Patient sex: M
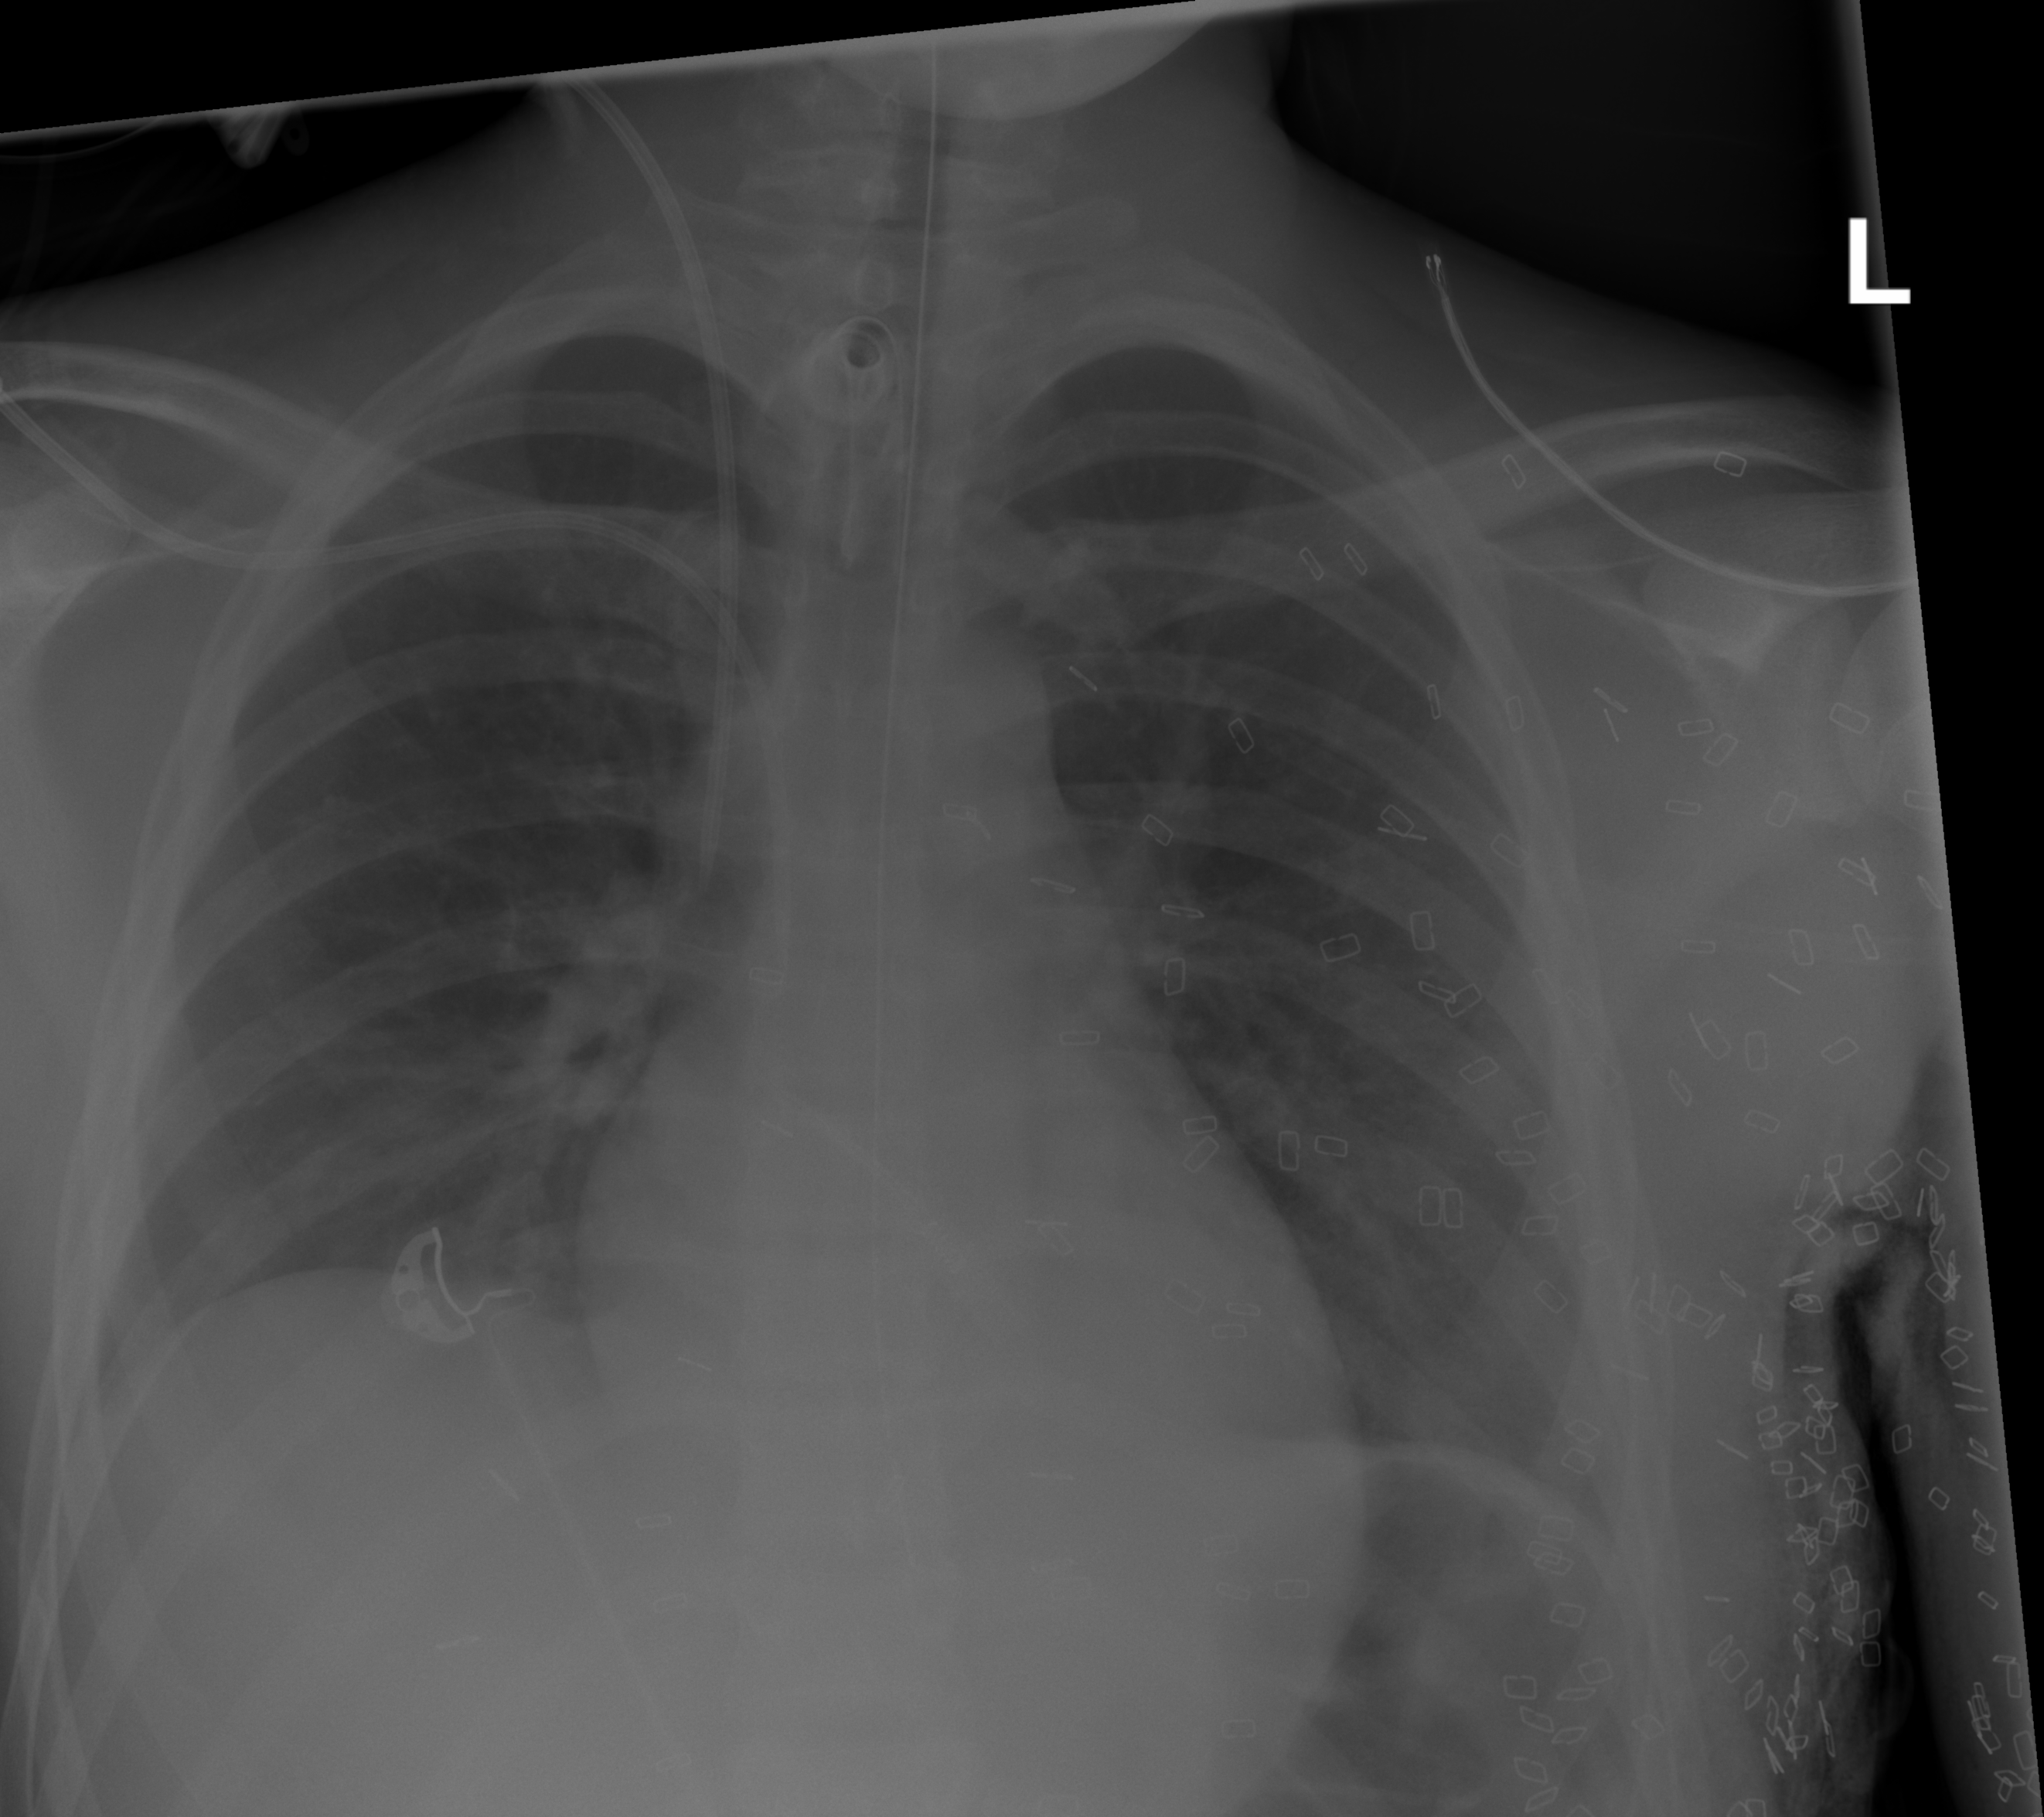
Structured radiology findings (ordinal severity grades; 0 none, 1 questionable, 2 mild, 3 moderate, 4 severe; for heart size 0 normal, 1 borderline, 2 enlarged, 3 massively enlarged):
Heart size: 0
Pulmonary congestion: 0
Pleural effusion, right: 1
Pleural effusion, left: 1
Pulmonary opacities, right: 0
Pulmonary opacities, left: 0
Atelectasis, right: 1
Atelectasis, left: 1